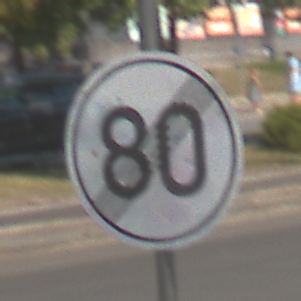
Verkehrszeichen: EndeGeschwindigkeit80
Umgebung: Outdoor, Urban
Tageszeit: Midday
Wetter: Clear
Licht: Natural
Jahreszeit: NotSpecified
Kontrast: HighContrast